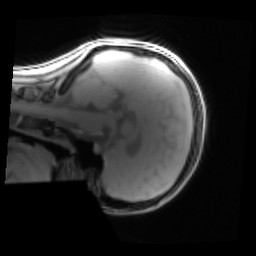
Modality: PDw
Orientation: sagittal
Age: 24
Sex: female
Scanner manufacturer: siemens
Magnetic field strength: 3 T
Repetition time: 0.25 s
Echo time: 0.00103 s